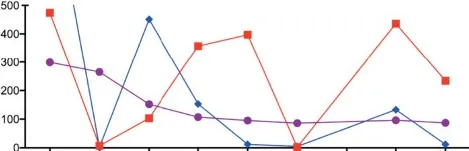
Clinical course over methylprednisolone therapy.
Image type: pathology (masson_trichrome)